Question: Am trying to install Phonegap 2.0 in Mac OS X 10.6.8. Am following the steps from this link:
'''
"http://docs.phonegap.com/en/2.0.0/cordova_contacts_contacts.md.html#Contacts"
'''
Here the document mentioned to drag and drop the "bin" folder on "Terminal Window" placed in "Dock".
If we done this Terminal Window open with like this below Screen Short.

I have tried to do this like drag and drop the bin folder to Terminal Window in Dock. But, this is not happening. When i try to drag and drop the bin folder to Terminal App it is not opening. Can anyone please help me to do this ?
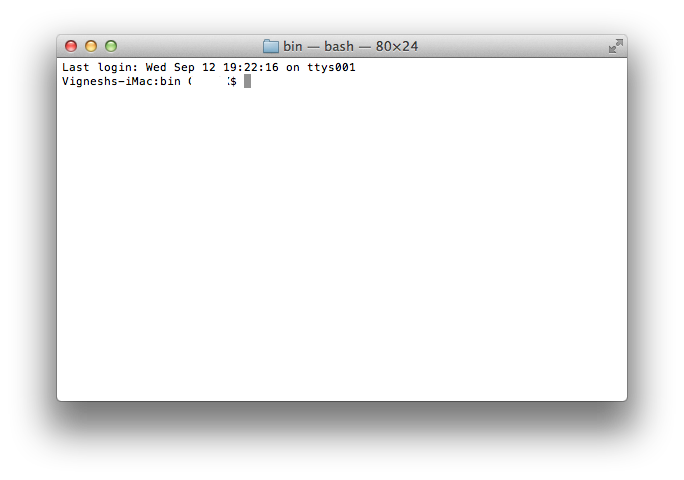
Answer: The feature where you drag a folder onto the Terminal icon in the dock requires MacOS 10.7 or later.
However, it's just a shortcut. You can accomplish the same thing by:
1. Open a new terminal window.
2. Type cd followed by a space -- don't press return yet!
3. Drag the folder into the terminal window
4. Press return